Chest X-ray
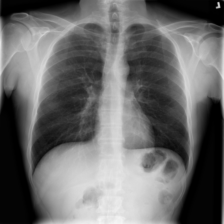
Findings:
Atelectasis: negative
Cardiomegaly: negative
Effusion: negative
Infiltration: negative
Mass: negative
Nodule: negative
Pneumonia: negative
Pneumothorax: negative
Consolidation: negative
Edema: negative
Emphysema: negative
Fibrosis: negative
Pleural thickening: negative
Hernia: negative